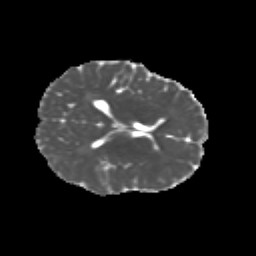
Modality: MD
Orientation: axial
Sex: female
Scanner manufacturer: siemens
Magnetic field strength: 3 T
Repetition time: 5 s
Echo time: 0.071 s